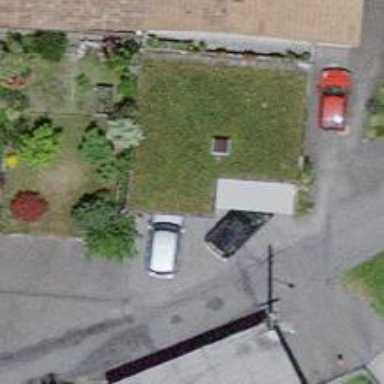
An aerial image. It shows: Car repair shop.